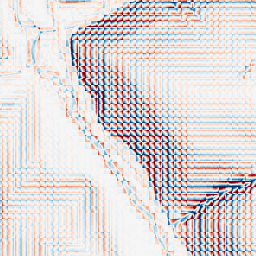
Category: wavelet
Decomposition family: wavelet_biorthogonal
Decomposition parameters: wavelet: bior1.3
level: 3
Upsampling method: quartic
Upsampling parameters: scale: 2
Upsampling scale: 2